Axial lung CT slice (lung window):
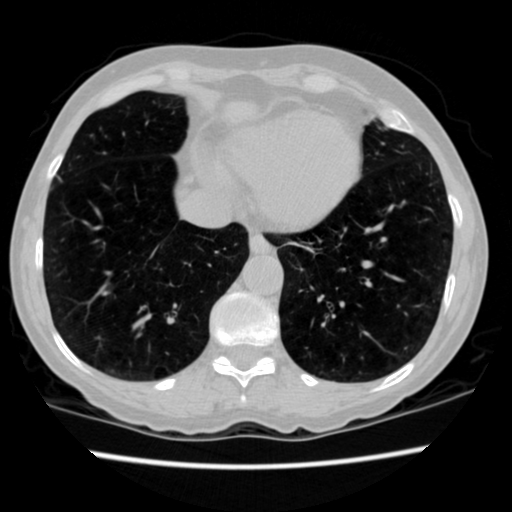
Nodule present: no